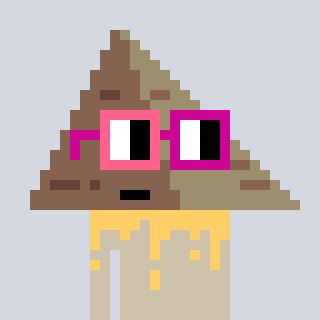
a pixel art character with square pink and red glasses, a pyramid-shaped head and a bege-colored body on a cool background